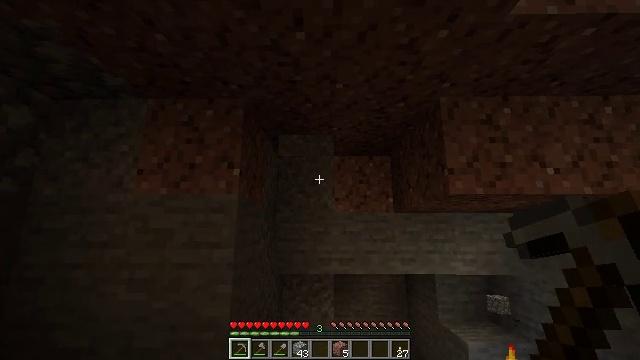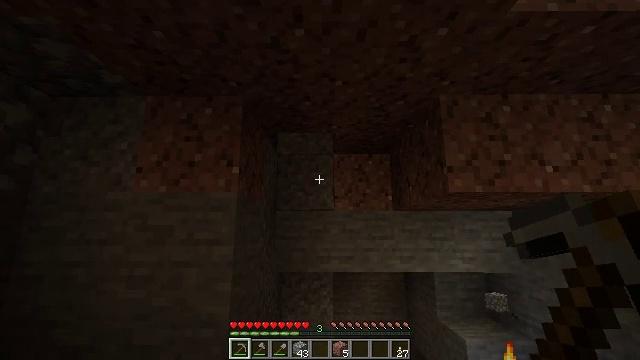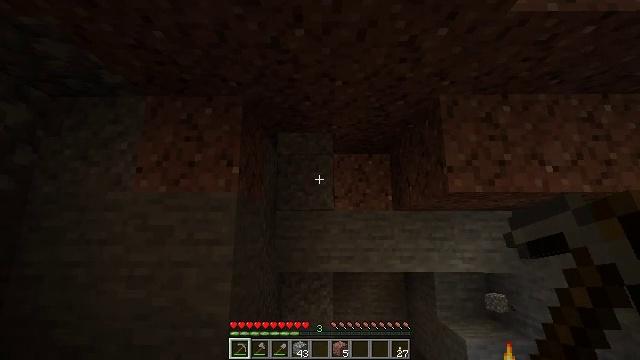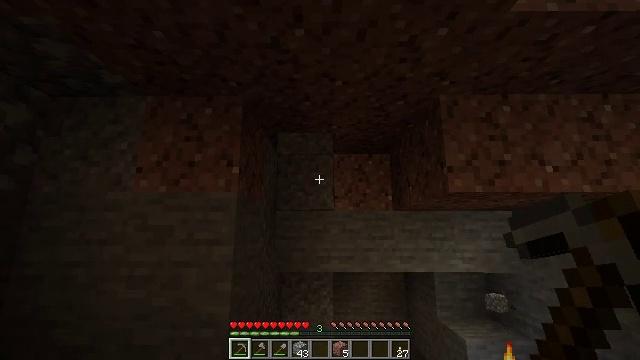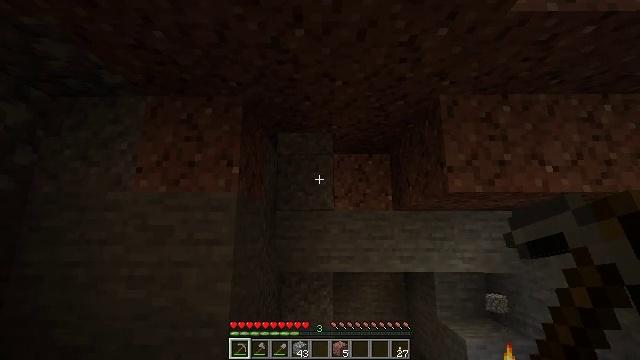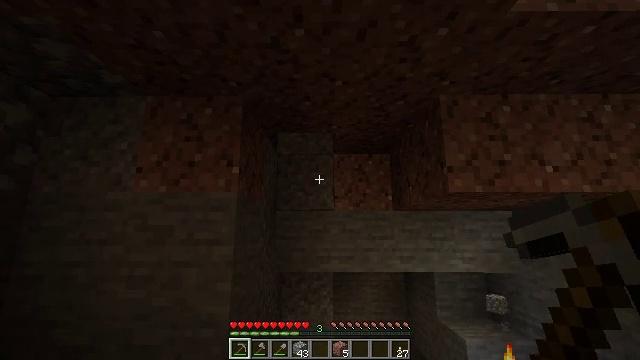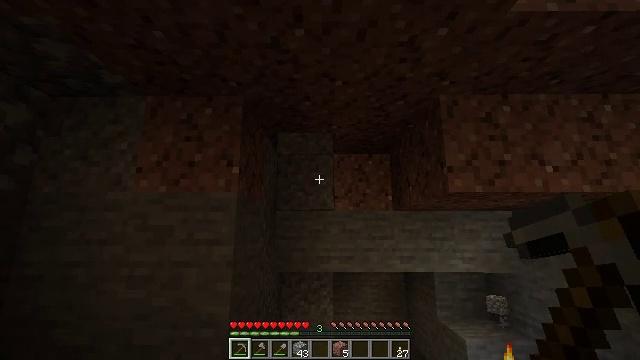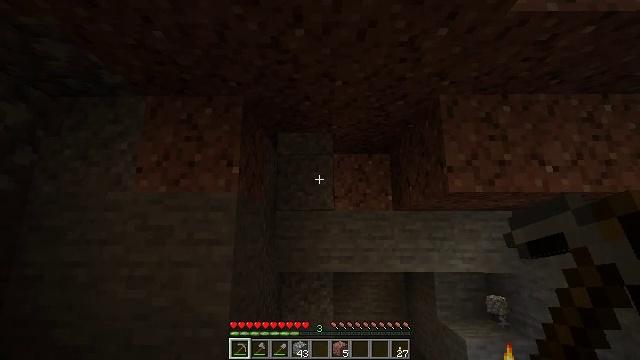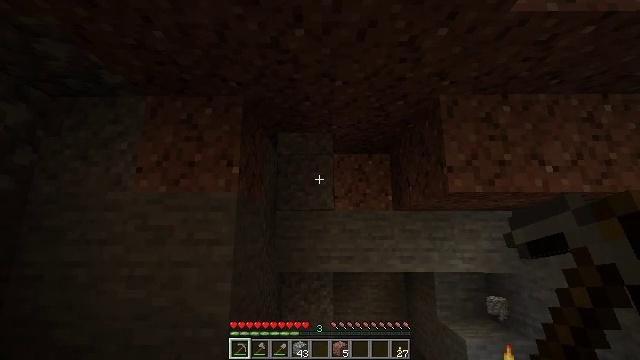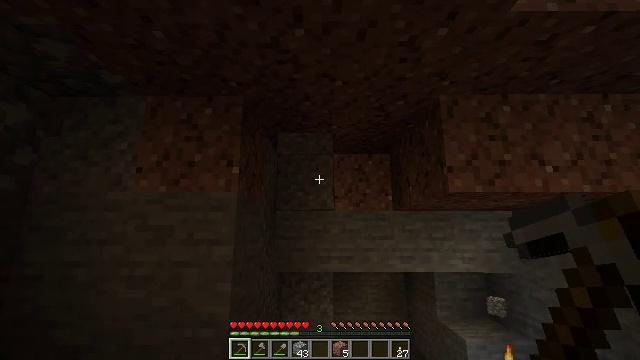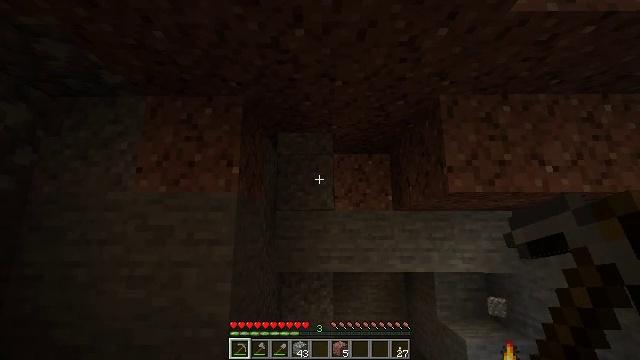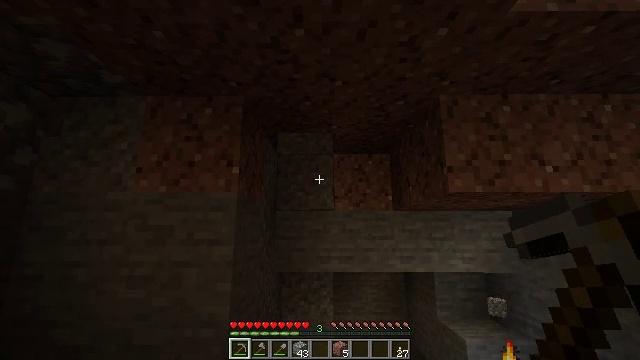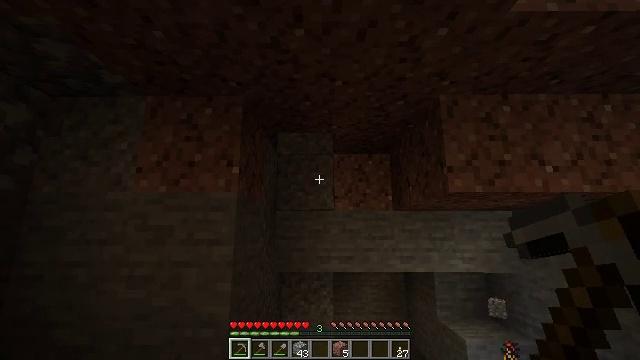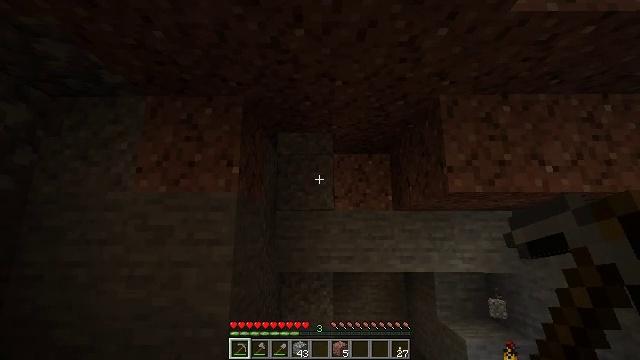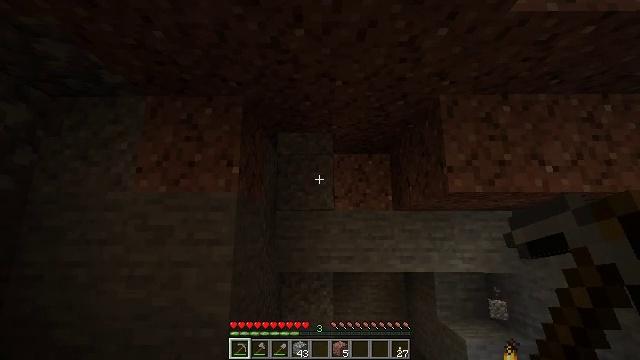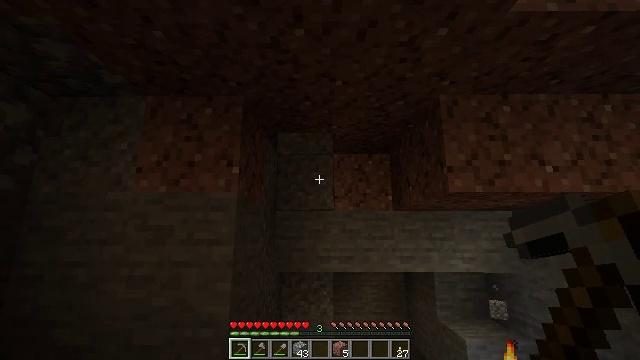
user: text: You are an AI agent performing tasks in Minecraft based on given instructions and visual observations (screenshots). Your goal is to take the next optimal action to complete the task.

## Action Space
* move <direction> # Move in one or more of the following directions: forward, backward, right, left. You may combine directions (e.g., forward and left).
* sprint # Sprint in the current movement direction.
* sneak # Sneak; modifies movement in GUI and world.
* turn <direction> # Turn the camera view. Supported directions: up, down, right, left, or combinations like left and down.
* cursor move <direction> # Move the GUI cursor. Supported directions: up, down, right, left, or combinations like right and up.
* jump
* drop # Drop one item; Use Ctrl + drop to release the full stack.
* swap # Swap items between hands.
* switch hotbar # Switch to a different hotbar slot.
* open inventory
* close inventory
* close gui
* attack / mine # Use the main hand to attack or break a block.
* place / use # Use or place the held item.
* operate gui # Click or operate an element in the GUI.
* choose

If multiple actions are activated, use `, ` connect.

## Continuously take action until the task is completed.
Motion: motion action
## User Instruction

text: Shovel up some gravel.
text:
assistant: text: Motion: no_op
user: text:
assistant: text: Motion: no_op
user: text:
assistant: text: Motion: no_op
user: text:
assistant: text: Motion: no_op
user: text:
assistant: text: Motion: no_op
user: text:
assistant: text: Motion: no_op
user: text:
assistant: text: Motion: no_op
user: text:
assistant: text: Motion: no_op
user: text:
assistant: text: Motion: no_op
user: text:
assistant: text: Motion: switch to hotbar 1
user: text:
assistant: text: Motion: switch to hotbar 1
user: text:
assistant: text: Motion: switch to hotbar 1
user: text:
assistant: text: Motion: no_op
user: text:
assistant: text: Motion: no_op
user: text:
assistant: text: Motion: no_op
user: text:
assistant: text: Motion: no_op
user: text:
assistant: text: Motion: no_op
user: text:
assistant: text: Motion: no_op
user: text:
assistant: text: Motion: no_op
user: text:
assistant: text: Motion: no_op
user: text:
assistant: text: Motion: turn down
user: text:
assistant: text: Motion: turn down
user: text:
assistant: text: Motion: turn down
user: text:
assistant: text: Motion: turn down
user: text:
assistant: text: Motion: turn down
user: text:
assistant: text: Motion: turn down
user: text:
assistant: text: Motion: no_op
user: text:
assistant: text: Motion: no_op
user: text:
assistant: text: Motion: no_op
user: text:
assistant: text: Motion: no_op